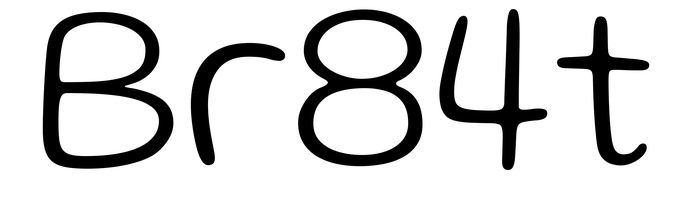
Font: Gluten_ExtraLight